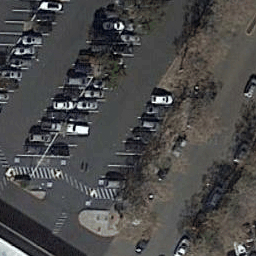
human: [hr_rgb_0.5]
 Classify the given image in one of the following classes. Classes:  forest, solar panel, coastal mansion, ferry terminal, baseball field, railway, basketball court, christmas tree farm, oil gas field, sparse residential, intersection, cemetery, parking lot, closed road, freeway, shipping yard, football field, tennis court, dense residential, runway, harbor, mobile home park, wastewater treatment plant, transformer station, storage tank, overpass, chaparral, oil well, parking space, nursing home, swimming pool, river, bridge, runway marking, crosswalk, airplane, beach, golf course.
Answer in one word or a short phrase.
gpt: parking lot